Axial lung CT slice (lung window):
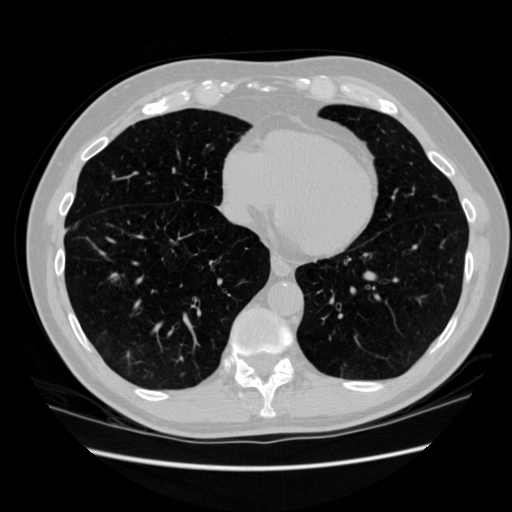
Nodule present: no